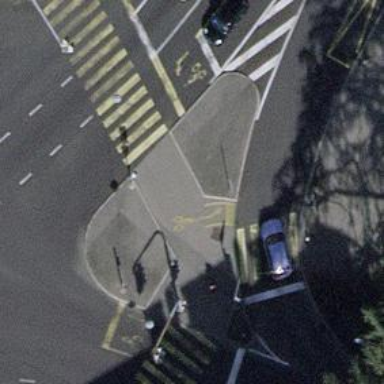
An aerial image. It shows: Kerb serving as barrier.